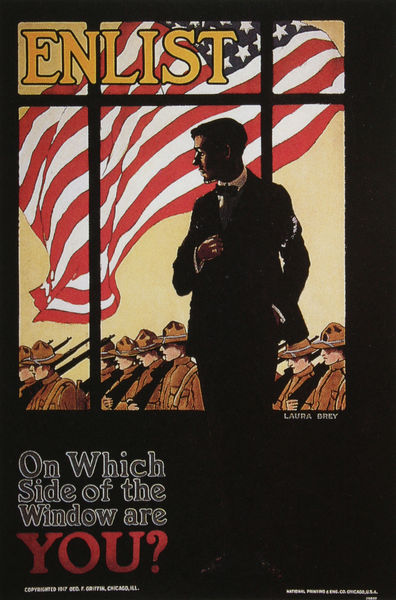
Titel: Enlist. On Which Side of the Window Are You?
Künstler: Laura Brey
Standort: Stanford (California)
Institution: Hoover Institution
Schlagwörter: blau, mann, gelb, braun, fenster, schwarz, weiss, rot, anzug, hemd, kragen, rahmen, stehen, gitter, kontrast, schrift, fahne, flagge, amerika, werbung, rand, krieg, soldaten, fliege, militär, politik, buchstaben, plakat, armee, marsch, politiker, reihen, gewehr, usa, gewehre, marschieren, rekrutierung, präsident, frage, intellektueller, union jack, gegensatz, bürgerkrieg, aufruf, soladaten, aufforderung, zweiter weltkrieg, soladten, fragezeichen, wahl, einschreiben, melden, entscheidung, propaganda, army, enlist, brey, einschreibung, grage, kandidat, kompagnie, plakatwerbung, stars and stripes, wahlwerbung